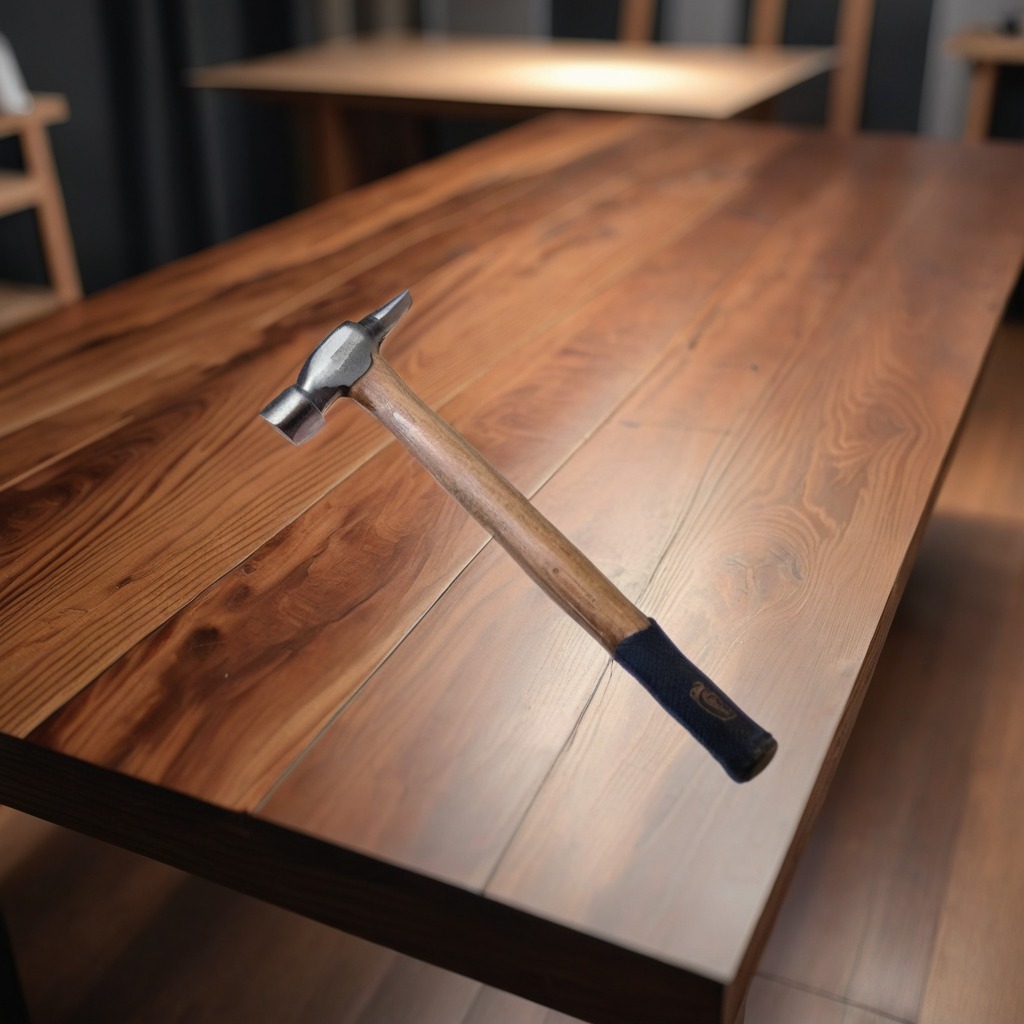
A hammer is lying on the wooden table in a carpentry studio.